Question: I'm creating a JAR file for my project that uses Log4j2. I have saved the Log4j2 jars (for CORE and API) in the 'lib' folder under the 'src' folder. Within Eclipse, I exported my project to create the JAR file and I have checked that the 'lib' folder is included/present in the JAR file.
When I run the project from within eclipse, it runs absolutely fine but when I try to execute the jar via the cmd prompt, I get the following error:
'''
C:\Users\workspace>java -jar ConnectorClient.jar
Exception in thread "main" java.lang.NoClassDefFoundError: org/apache/logging/log4j/LogManager
at com.client.ConnectionClient.<clinit>(ConnectionClient.java:20)
Caused by: java.lang.ClassNotFoundException: org.apache.logging.log4j.LogManager
at java.net.URLClassLoader$1.run(URLClassLoader.java:372)
at java.net.URLClassLoader$1.run(URLClassLoader.java:361)
at java.security.AccessController.doPrivileged(Native Method)
at java.net.URLClassLoader.findClass(URLClassLoader.java:360)
at java.lang.ClassLoader.loadClass(ClassLoader.java:424)
at sun.misc.Launcher$AppClassLoader.loadClass(Launcher.java:308)
at java.lang.ClassLoader.loadClass(ClassLoader.java:357)
... 1 more
'''
The line in my code (Line 20) causing the error is:
'''
private static Logger logger = LogManager.getLogger(ConnectionClient.class);
'''
It seems as if the Log4j2 jars are not being read. Can somebody be able to help me here please. I've already added the 2 jars in the project's Java Build Path as shown in the image..

My classpath file (present inside the project folder) includes the 2 jars in questions as shown:
'''
<?xml version="1.0" encoding="UTF-8"?>
<classpath>
<classpathentry kind="src" path="src"/>
<classpathentry kind="con" path="org.eclipse.jdt.launching.JRE_CONTAINER/org.eclipse.jdt.internal.debug.ui.launcher.StandardVMType/jdk1.8.0_05"/>
<classpathentry kind="lib" path="lib/log4j-api-2.0-rc1.jar"/>
<classpathentry kind="lib" path="lib/log4j-core-2.0-rc1.jar"/>
<classpathentry kind="output" path="bin"/>
</classpath>
'''
Any help please?
Thanks
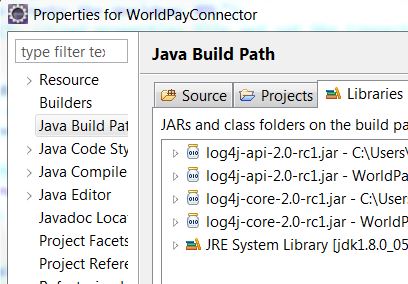
Answer: Maybe you want to export a :

And include the required libraries: